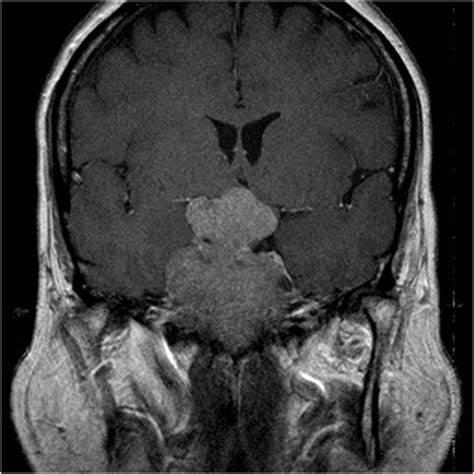
Label: pituitary